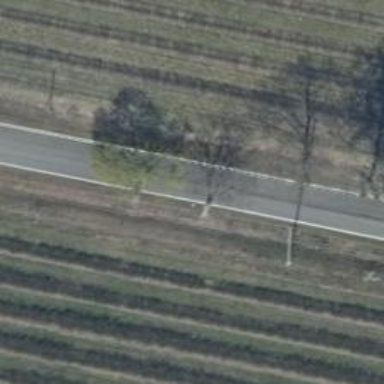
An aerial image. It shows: Deciduous tree with broadleaved leaves.